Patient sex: M
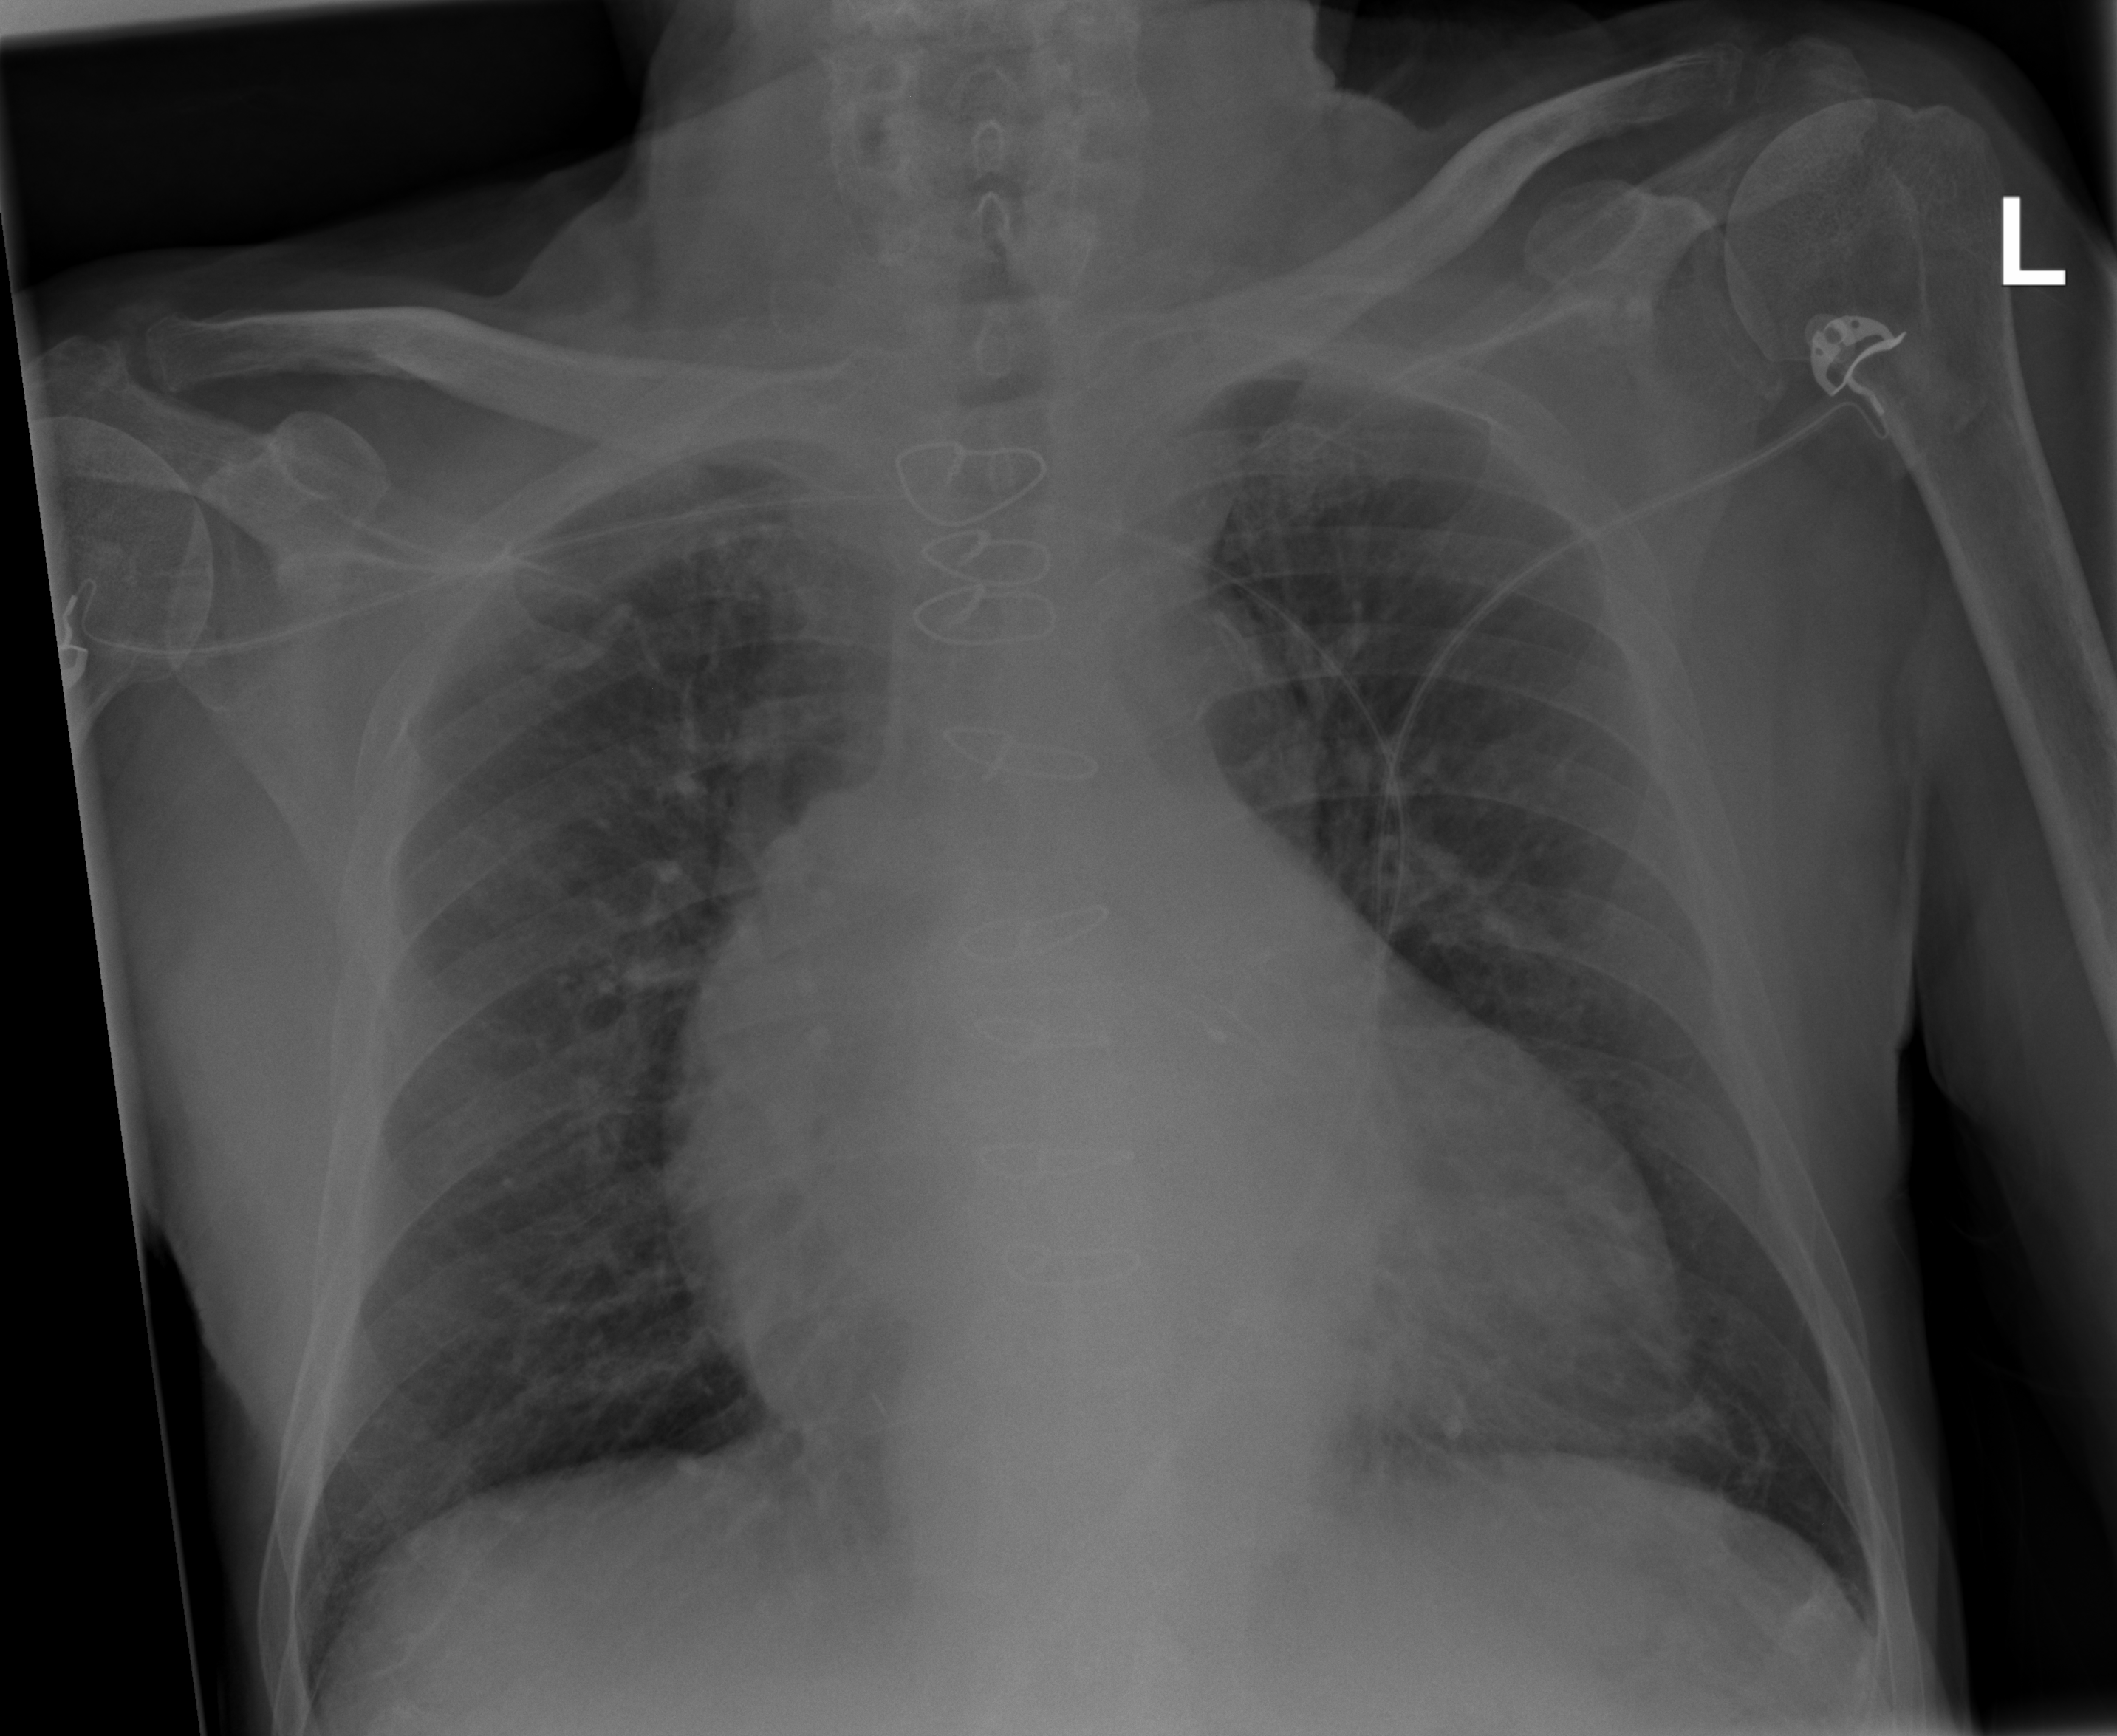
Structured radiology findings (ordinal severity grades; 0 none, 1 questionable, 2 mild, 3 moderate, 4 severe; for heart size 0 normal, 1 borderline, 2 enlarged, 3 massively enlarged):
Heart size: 2
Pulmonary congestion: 2
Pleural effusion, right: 0
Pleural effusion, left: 0
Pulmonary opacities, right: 0
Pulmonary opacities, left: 0
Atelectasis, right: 0
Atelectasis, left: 0